Field crop: maize
Growth stage: 2
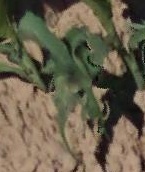
Species: maize